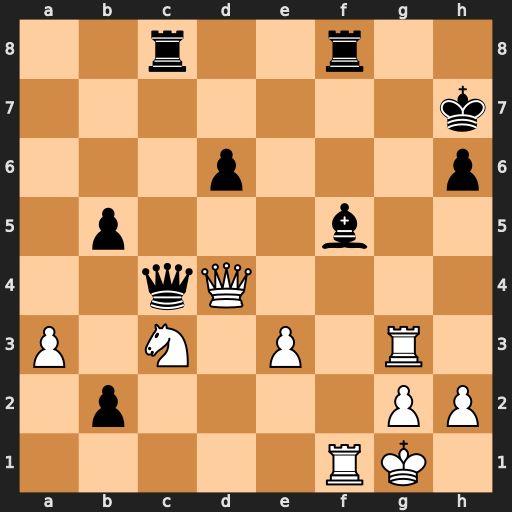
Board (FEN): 2r2r2/7k/3p3p/1p3b2/2qQ4/P1N1P1R1/1p4PP/5RK1
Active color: w
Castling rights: -
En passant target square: -
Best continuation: Qg7#